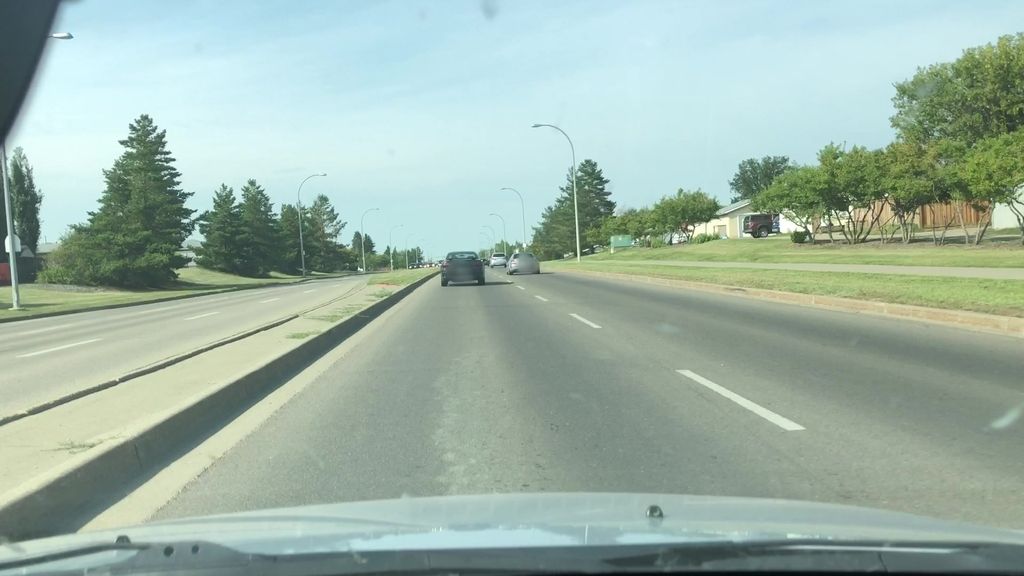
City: edmonton